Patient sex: M
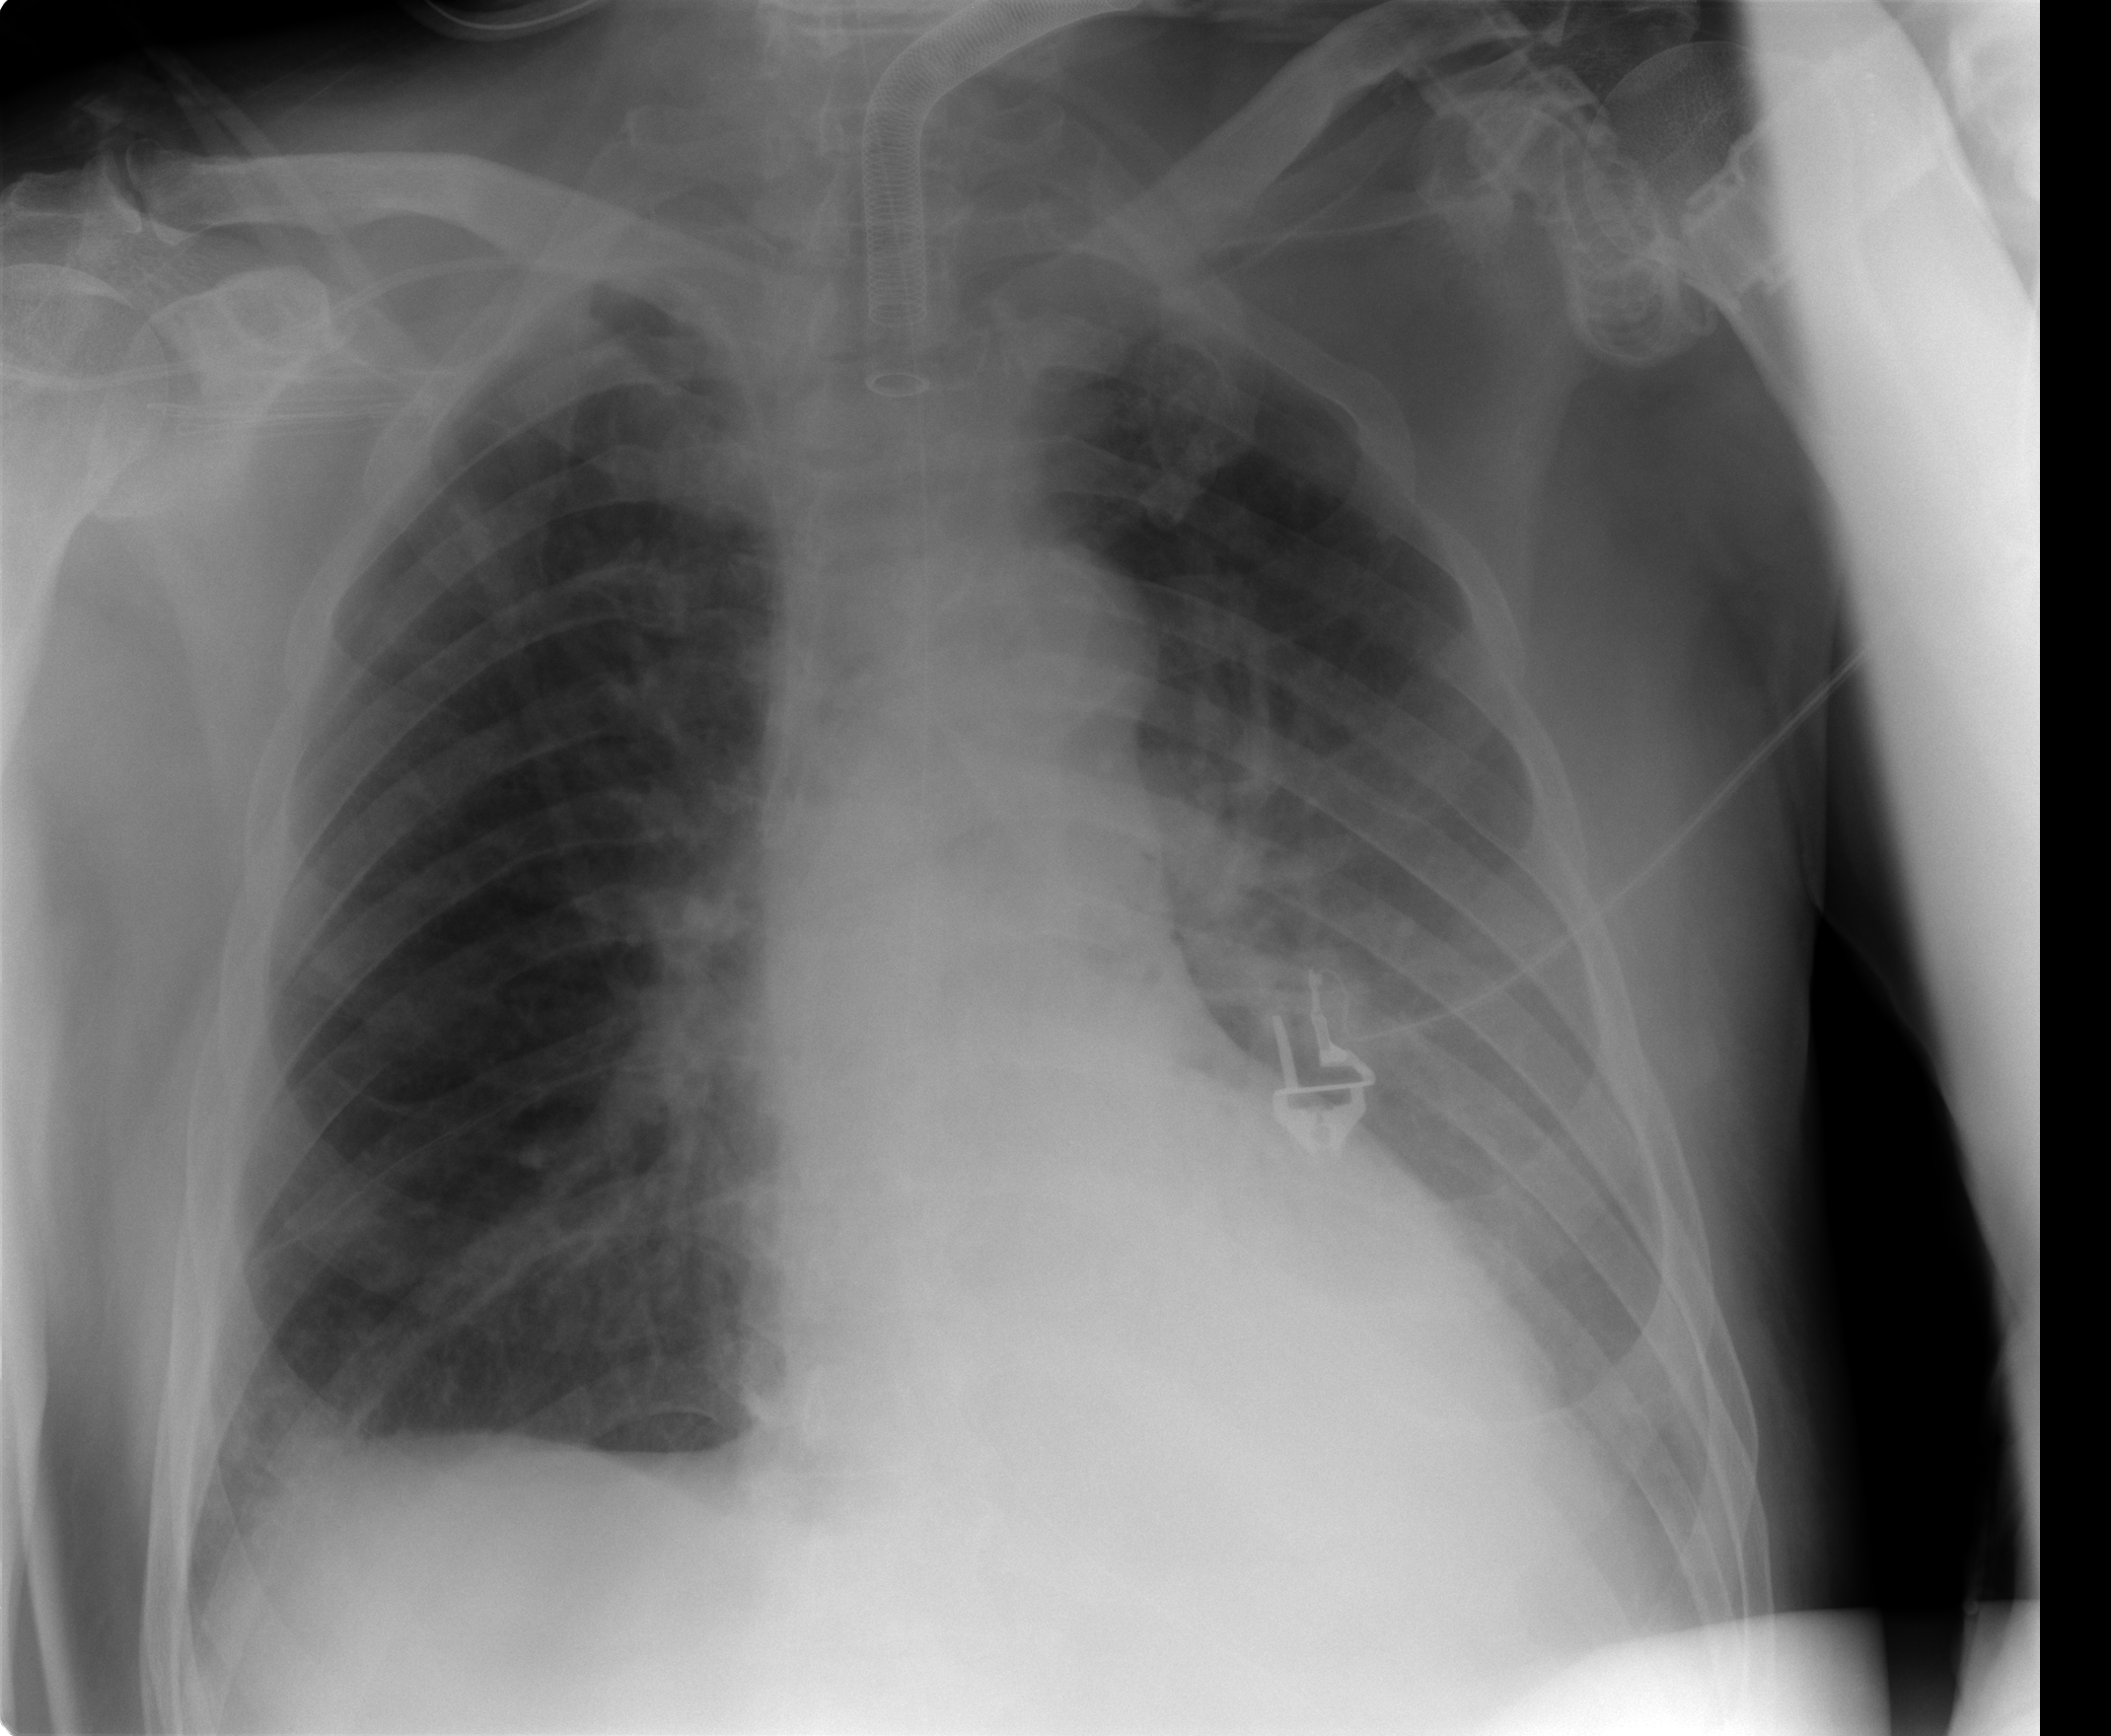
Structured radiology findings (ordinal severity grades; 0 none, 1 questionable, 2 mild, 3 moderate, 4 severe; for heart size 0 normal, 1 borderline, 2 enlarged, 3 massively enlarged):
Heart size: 1
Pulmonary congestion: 2
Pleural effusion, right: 0
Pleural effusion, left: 1
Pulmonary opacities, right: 0
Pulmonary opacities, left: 2
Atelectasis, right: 1
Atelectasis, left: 2